Question: In AMFPHP Backoffice is possible to test a service passing parameters. But, when a parameter is an Array, how to test?
See the parameter customers on below image, and the Exception.

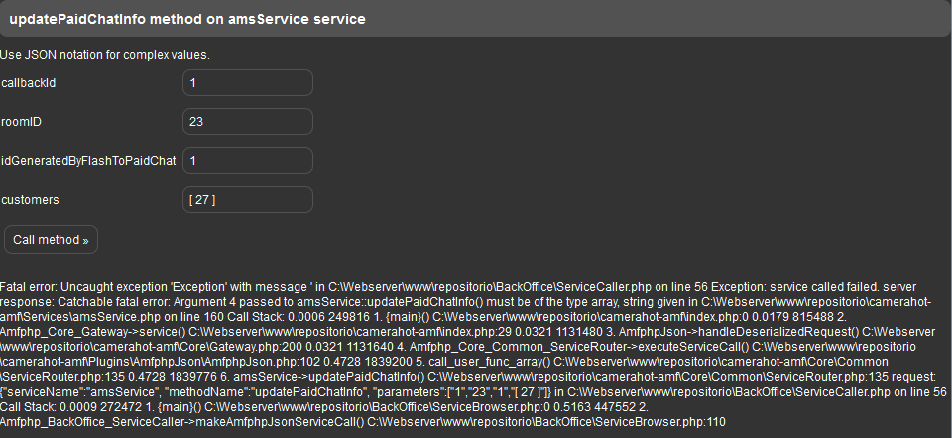
Answer: I'm using an old version of AMFPHP Backoffice in a legacy application that simply can not update the AMF. So, I solved by passing a json encoded string and decoding it on php app.